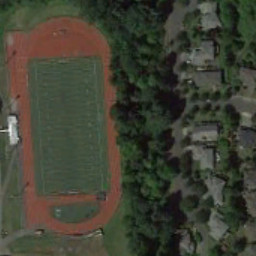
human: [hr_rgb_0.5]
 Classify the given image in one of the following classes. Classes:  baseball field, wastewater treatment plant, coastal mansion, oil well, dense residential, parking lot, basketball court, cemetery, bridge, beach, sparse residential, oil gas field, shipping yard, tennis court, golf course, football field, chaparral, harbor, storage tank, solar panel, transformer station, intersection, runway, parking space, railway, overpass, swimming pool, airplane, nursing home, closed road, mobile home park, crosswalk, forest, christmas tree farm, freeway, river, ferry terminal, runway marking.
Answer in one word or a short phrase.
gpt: football field